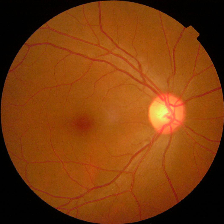
Diabetic retinopathy grade: No DR